Question: The following snippet executes in IE 10 JS console and in Chromes JS console.
<URL>
'''
alert({123:"ABC"}[123]);
'''
However when run this through a linter (for example <URL> it complains.
When I read the documentation in <URL> I understand the following

to mean that it is incorrect to use numbers as names in a JSON object. So does this mean that at least the V8 and Chakra engine are incorrect? Or does this have something to do with strict mode(if it does, it doesn't seem to have any effect when i test it in node)?
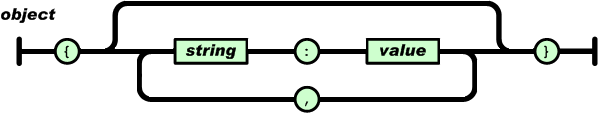
Answer: You're confusing Javascript literal syntax with JSON syntax. JSON is a restricted subset of Javascript literal syntax.
The specification of ECMAScript object initialisers can be found <URL>. It contains the following production:
>
So a number is allowed as a property name.